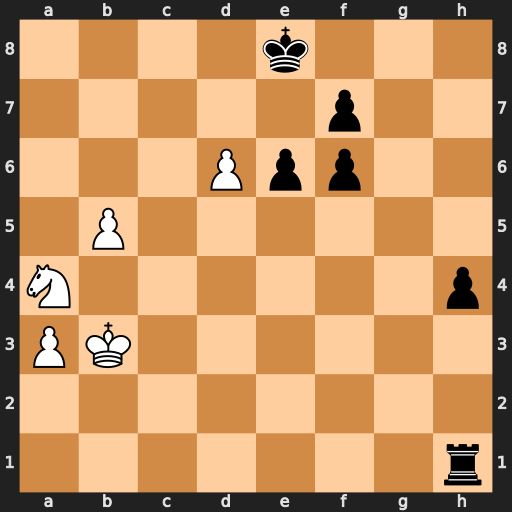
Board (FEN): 4k3/5p2/3Ppp2/1P6/N6p/PK6/8/7r
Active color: w
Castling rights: -
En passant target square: -
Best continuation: b6 Rd1 b7 Rxd6 b8=Q+